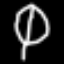
Label: leaf